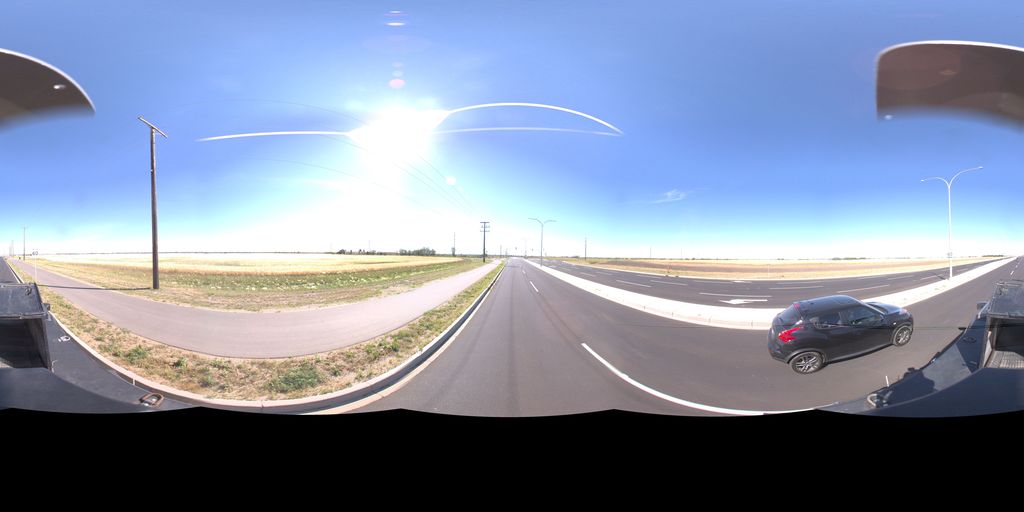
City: saskatoon